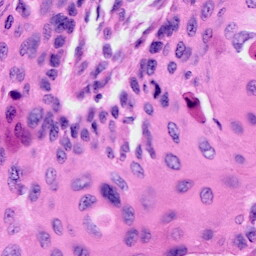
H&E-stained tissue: Cervix